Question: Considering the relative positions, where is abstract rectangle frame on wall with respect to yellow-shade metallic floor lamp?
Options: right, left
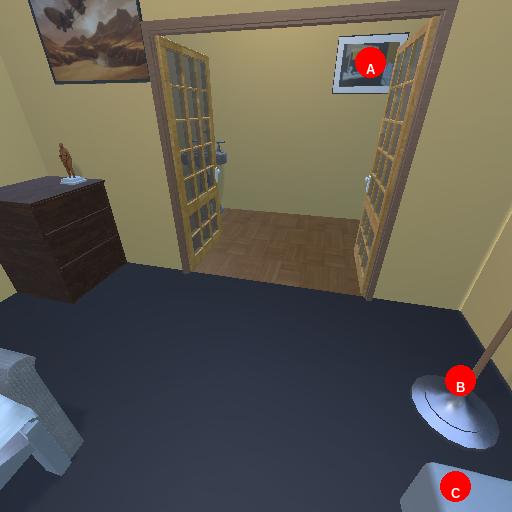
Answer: right